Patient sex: M
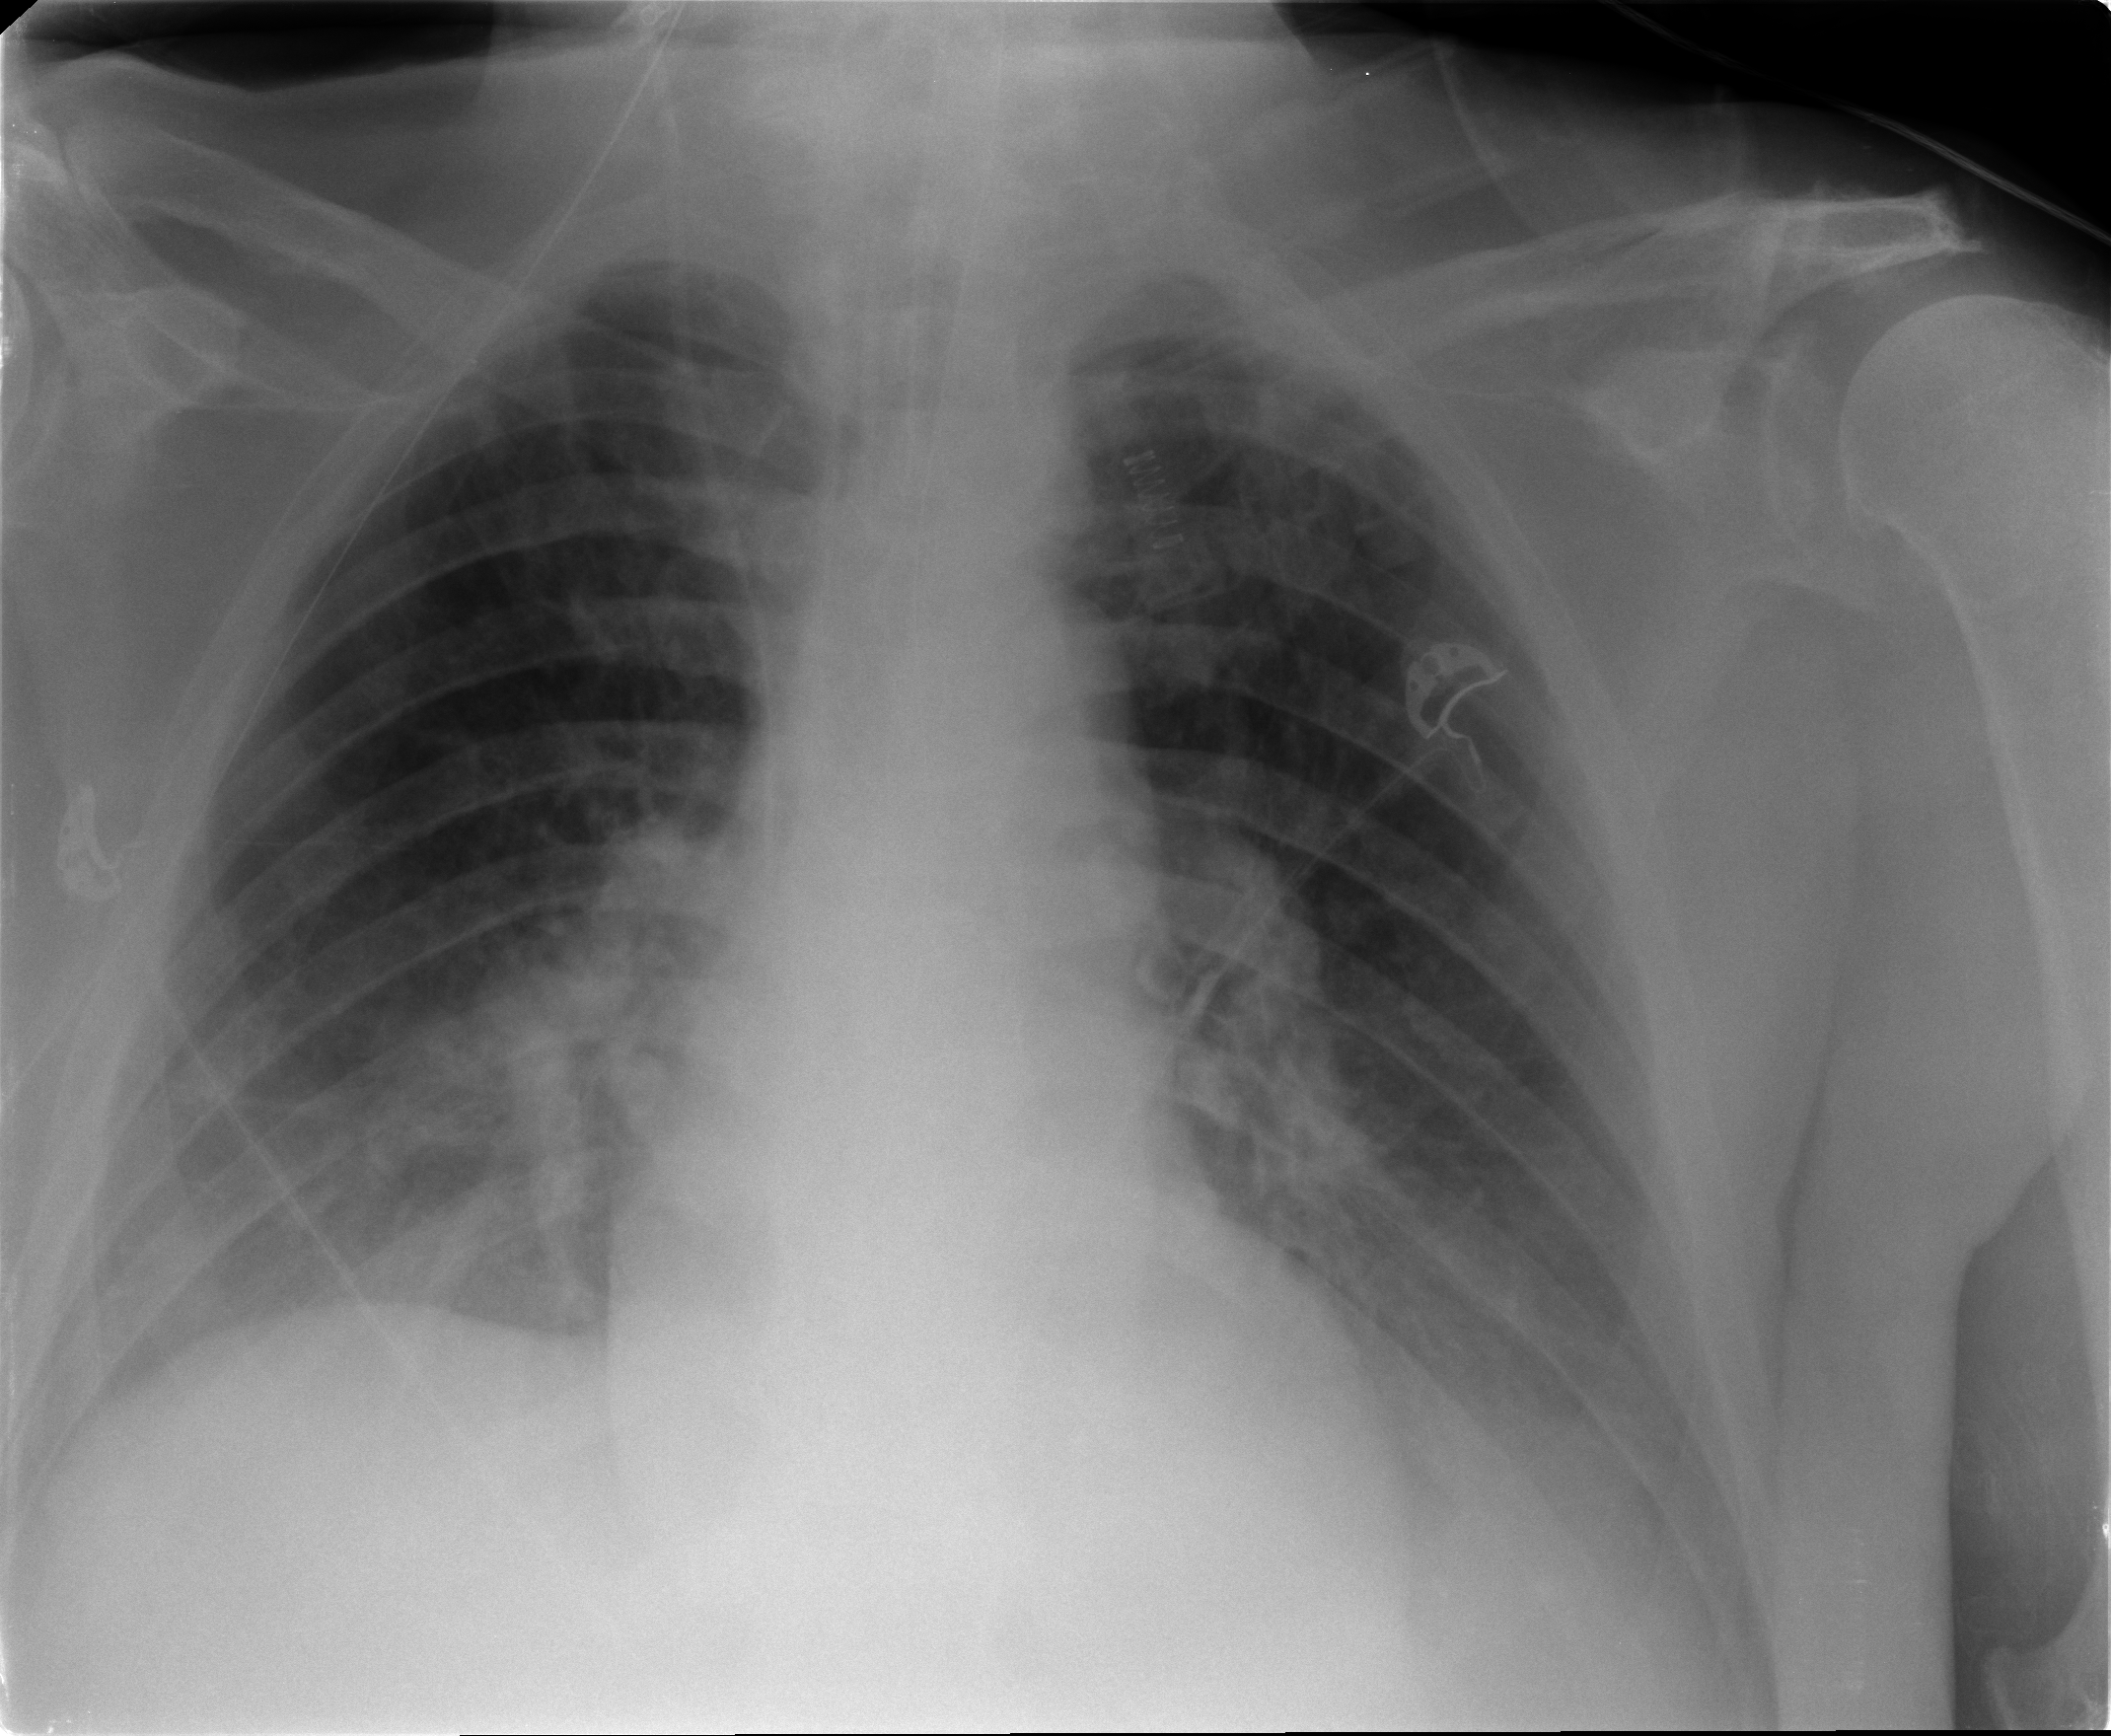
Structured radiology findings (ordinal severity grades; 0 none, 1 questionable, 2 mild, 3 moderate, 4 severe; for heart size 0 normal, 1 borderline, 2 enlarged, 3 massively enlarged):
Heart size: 0
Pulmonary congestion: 2
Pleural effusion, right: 2
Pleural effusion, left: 2
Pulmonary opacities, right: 0
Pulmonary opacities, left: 0
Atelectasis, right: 2
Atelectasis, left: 2